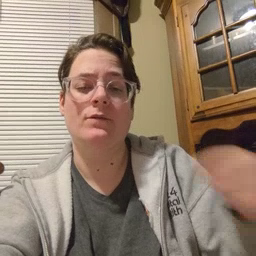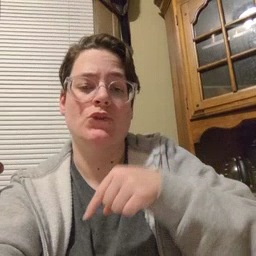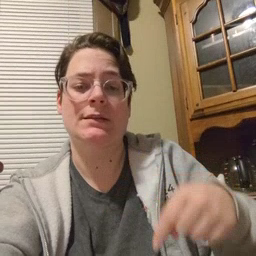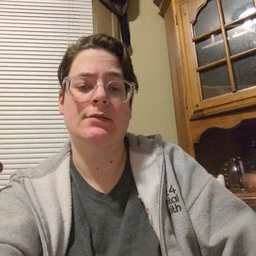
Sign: feet